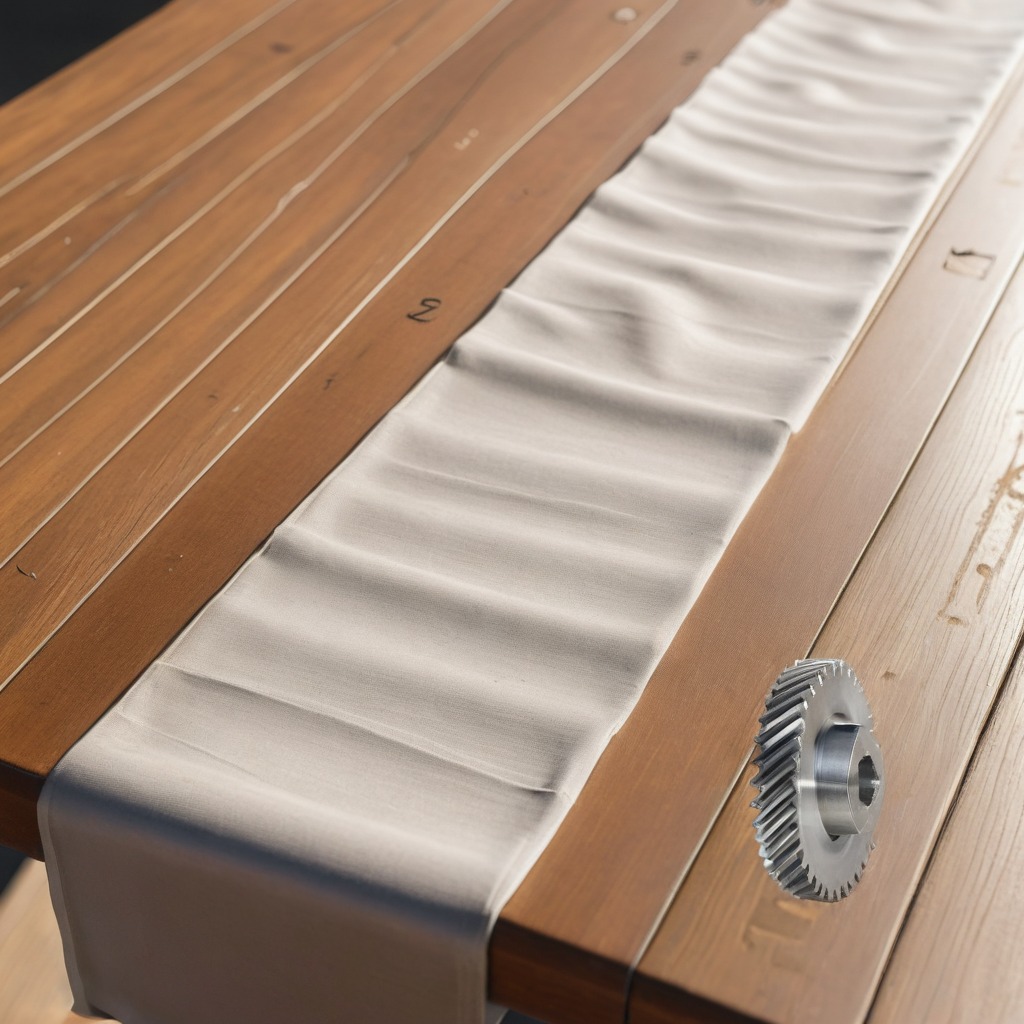
A steel gear with teeth is lying on the wooden table in the outdoor workshop during daytime bright natural light soft shadows worn but beneath the cloth.